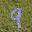
Label: 9